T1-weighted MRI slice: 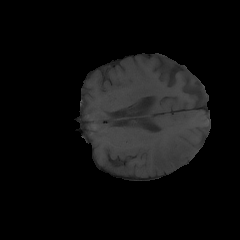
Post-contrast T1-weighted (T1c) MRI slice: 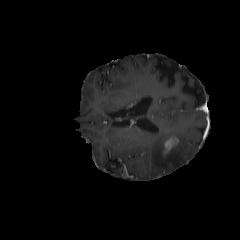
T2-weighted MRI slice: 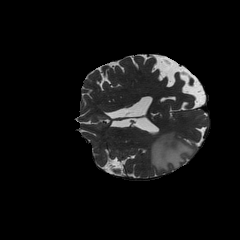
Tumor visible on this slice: yes